Question: Does WebGL have a zBuffer or depth?
So here's my problem:

The cube is being cropped or not being rendered properly. Setting the 'z' coordinates beside 0 and 1 results to object / geometry being cropped / cut.
Additionaly I've already implemented this on C++ and it works properly just porting it webGL and OpenGL ES.
Here's my persepective view configuration:
'''
mat4.perspective(45.0, gl.viewportWidth / gl.viewportHeight, 0.1, 1000.0, pMatrix);
'''
also tried setting the zFar to a much more larger value but the result are the same.
Here's the code that I used for vector translation:
'''
mat4.translate(mvMatrix, mvMatrix, [0.0, 0.0, 2.0]);
'''
and also tried this to check if there's a problem on the mat4.translate function this:
'''
var x = 0.0, y = 0.0, z = 2.0;
var position = [
1, 0, 0, 0,
0, 1, 0, 0,
0, 0, 1, 0,
x, y, z, 1,
];
mat4.multiply(mvMatrix, mvMatrix, position);
'''
Also check and tried setting the values directly in Vertex Shader:
'''
gl_Position = uPMatrix * uMVMatrix * vec4(aVertexPosition.x, aVertexPosition.y, 2.0, 1.0);
'''
Update:
Also set to enabled the DEPTH_TEST.
'''
gl.enable(gl.DEPTH_TEST);
gl.depthFunc(gl.LEQUAL);
'''
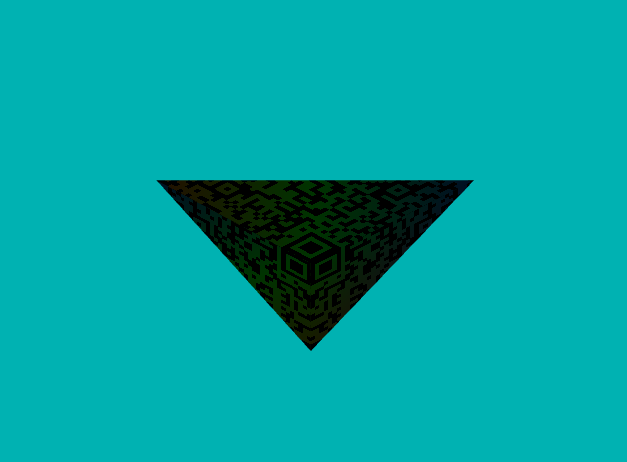
Answer: Finally, I solved it, the cause of the problem is due to invalid argument parameters and outdated tutorials on the internet regarding usage of the gl-matrix.js library.
'''
mat4.perspective(45.0, gl.viewportWidth / gl.viewportHeight, 0.1, 1000.0, pMatrix);
'''
whereas of the new gl-matrix parameters should be like this:
'''
mat4.perspective(pMatrix, 45.0, gl.viewportWidth / gl.viewportHeight, 0.1, 1000.0);
'''
After checking the correct documentation of the JS library.